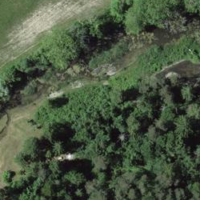
EUNIS habitat code: 41
Species observed at this site:
Corylus avellana